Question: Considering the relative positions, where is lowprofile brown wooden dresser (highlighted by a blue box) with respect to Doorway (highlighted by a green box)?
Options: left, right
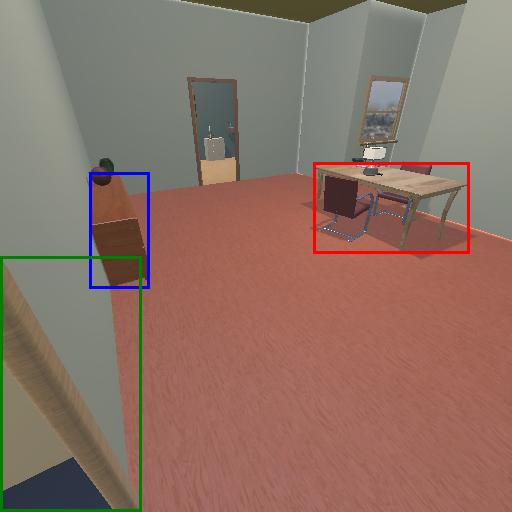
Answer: left